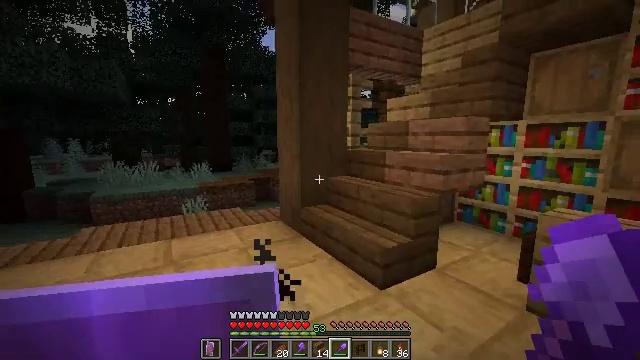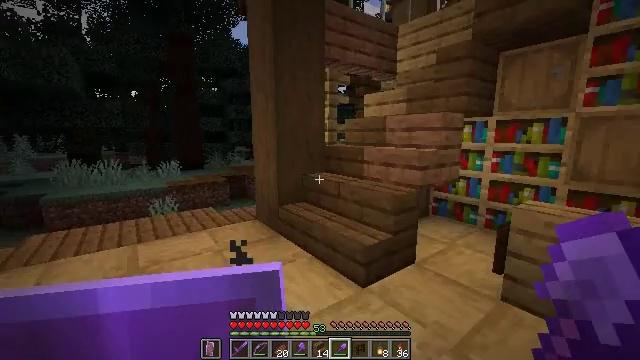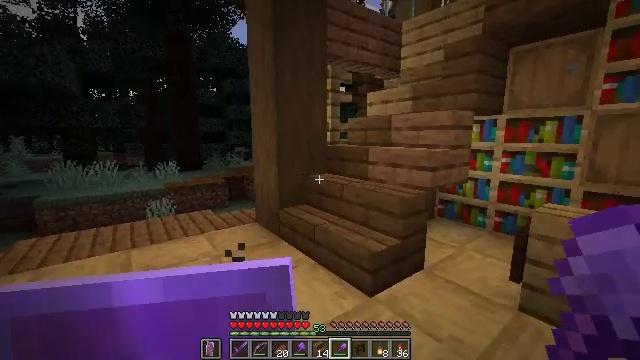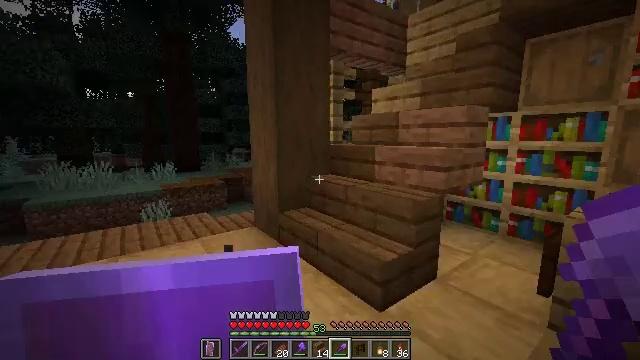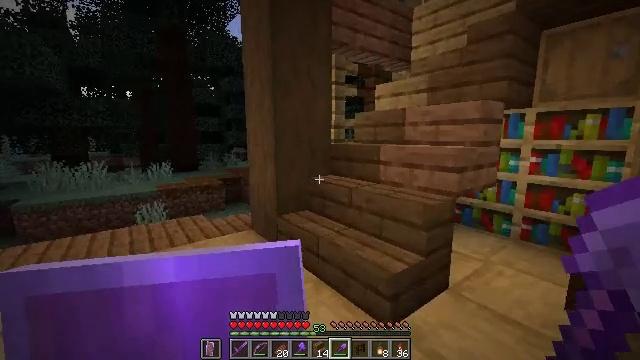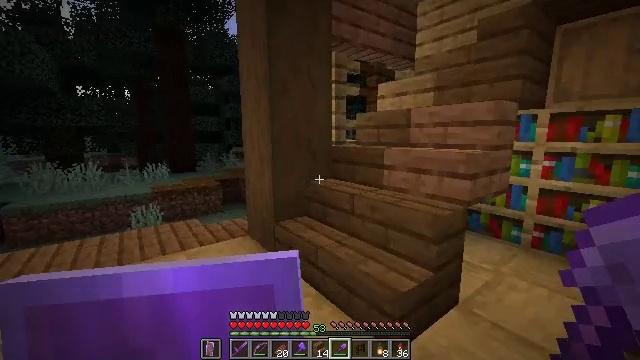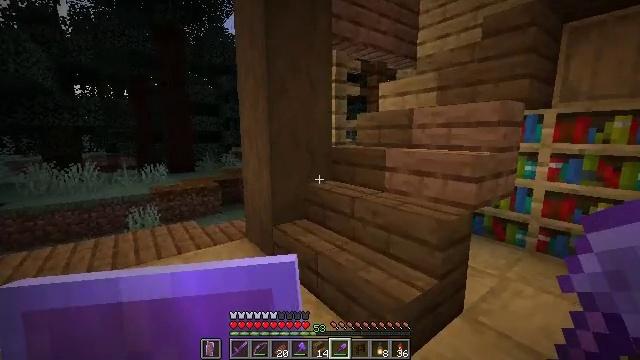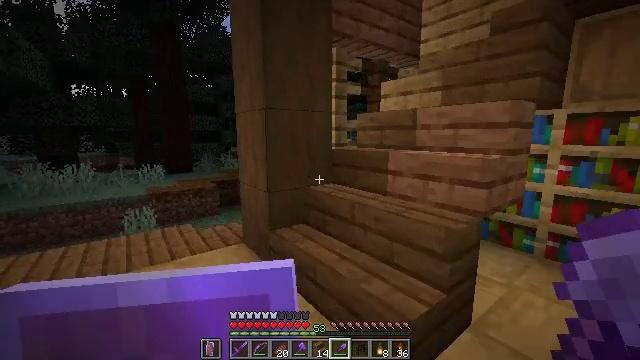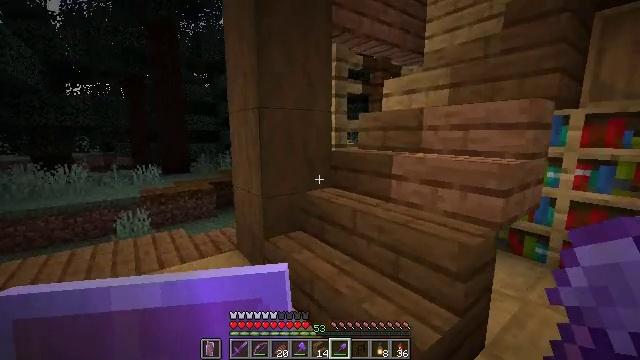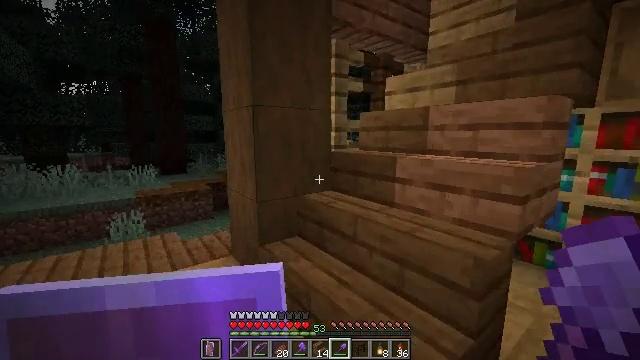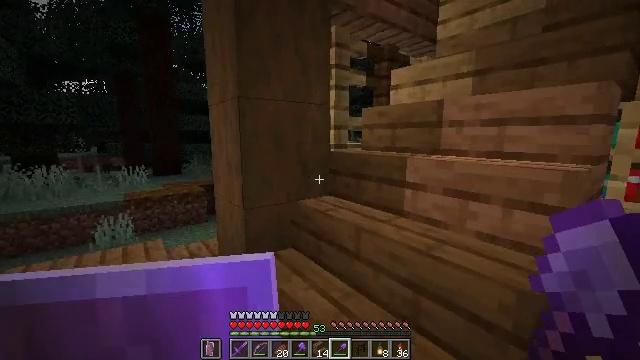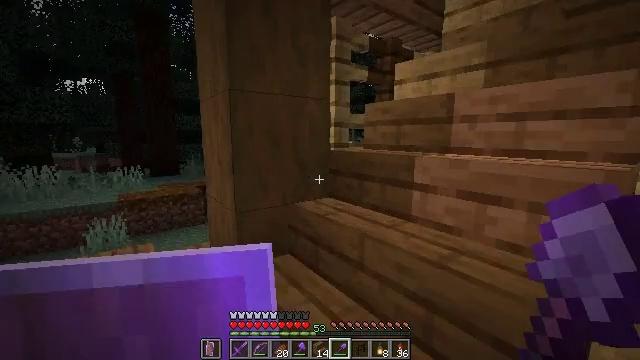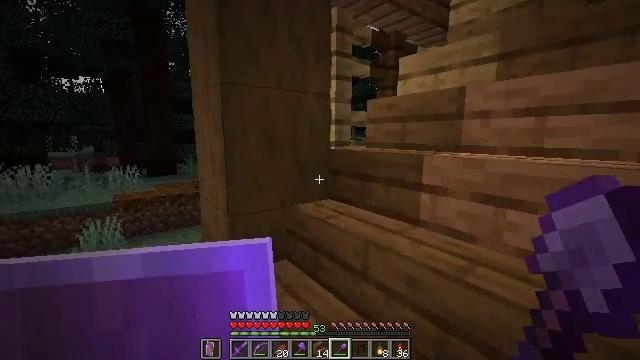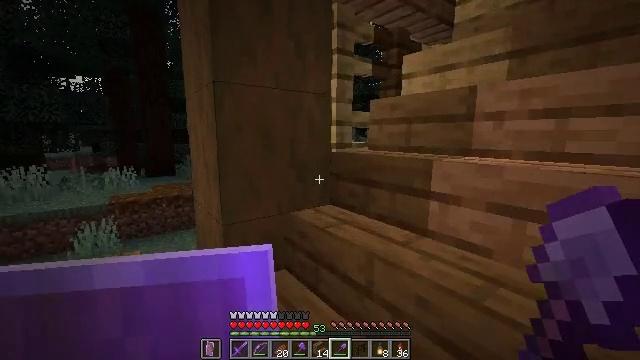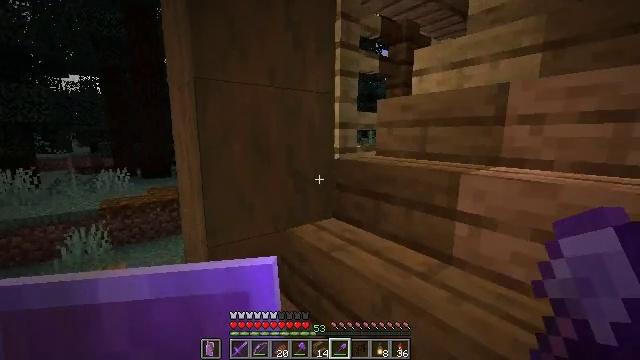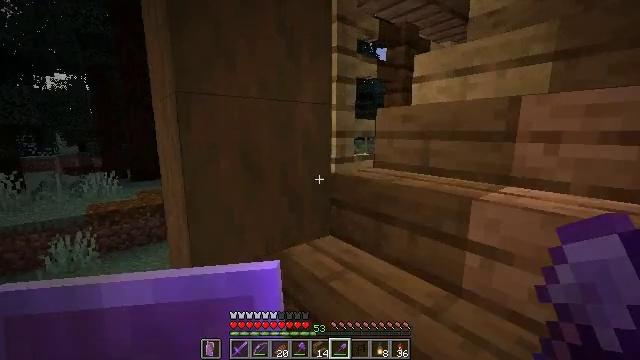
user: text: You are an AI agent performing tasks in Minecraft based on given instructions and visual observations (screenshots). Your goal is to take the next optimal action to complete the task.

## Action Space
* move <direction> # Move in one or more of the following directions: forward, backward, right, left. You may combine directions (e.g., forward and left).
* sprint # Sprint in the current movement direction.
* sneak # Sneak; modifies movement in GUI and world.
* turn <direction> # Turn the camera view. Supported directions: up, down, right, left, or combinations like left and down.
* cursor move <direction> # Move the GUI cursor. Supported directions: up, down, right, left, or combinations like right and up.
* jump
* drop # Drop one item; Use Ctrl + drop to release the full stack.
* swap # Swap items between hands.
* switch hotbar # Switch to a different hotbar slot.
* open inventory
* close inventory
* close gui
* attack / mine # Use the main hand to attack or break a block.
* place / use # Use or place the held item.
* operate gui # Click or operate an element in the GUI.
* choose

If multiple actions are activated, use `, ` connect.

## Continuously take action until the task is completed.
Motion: motion action
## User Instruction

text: Destroy the beehive to relocate it.
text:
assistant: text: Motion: move forward, turn right
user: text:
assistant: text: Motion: move forward
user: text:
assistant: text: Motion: move forward
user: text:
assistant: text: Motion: move forward
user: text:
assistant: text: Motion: move forward
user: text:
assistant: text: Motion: move forward
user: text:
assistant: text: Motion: move forward
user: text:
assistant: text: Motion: move forward
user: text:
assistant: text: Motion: move forward
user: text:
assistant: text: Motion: move forward
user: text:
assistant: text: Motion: move forward
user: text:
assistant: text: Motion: move forward
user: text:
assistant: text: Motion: move forward
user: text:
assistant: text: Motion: move forward
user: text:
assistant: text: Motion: move forward, turn right
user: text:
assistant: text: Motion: move forward, turn right and down
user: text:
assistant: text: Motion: move forward, turn right and up
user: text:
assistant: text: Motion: move forward, turn right and up
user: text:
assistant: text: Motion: move forward, turn right
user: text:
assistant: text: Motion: move forward, turn right and down
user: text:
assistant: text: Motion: move forward, turn right and down
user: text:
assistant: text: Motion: move forward
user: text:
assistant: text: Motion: move forward
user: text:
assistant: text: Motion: move forward
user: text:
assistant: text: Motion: move forward
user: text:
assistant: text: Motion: move forward
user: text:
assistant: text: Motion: move forward
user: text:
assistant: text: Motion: move forward
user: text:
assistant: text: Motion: move forward
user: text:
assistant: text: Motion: move forward